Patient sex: F
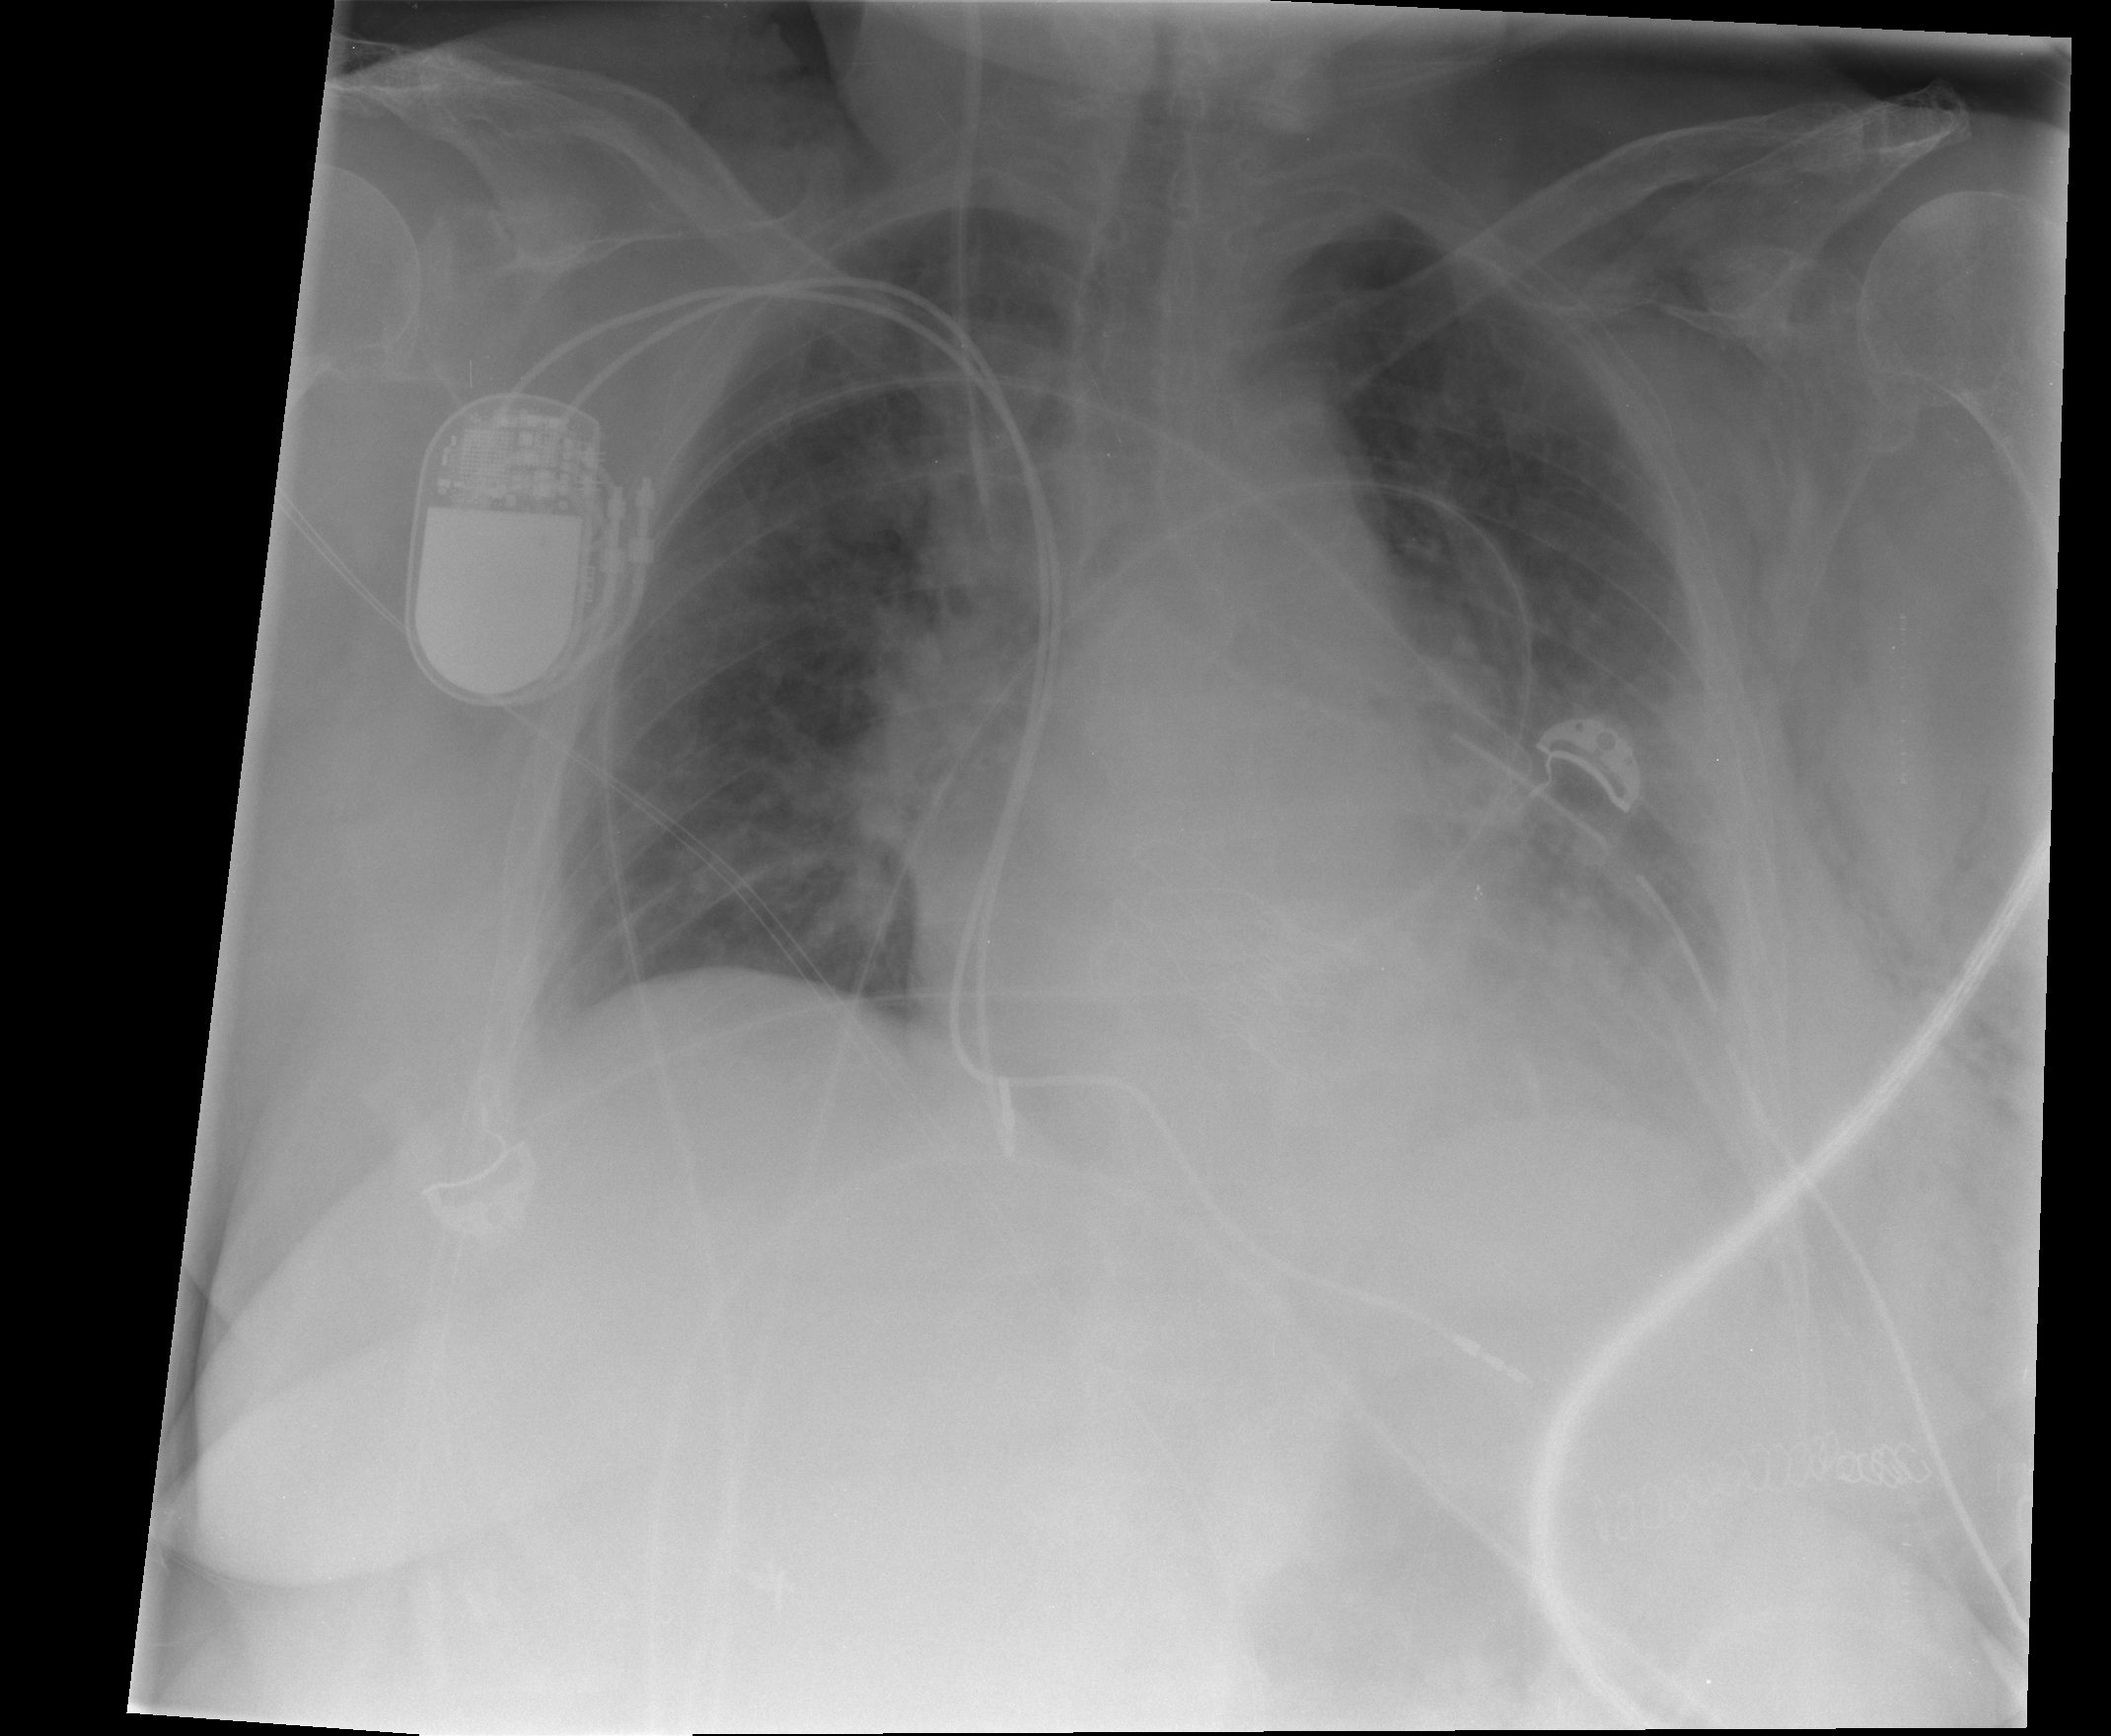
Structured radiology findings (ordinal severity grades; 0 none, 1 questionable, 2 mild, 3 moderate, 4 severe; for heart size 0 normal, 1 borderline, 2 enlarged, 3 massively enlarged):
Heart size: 2
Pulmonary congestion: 3
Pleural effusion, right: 0
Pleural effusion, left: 0
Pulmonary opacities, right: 0
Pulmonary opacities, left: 1
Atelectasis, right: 1
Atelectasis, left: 2